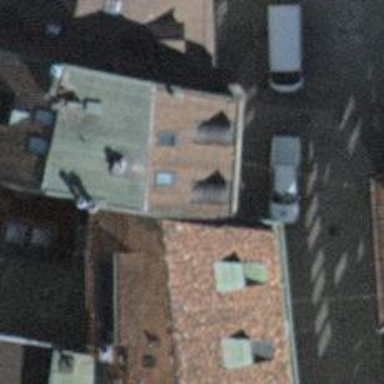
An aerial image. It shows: Cafe.